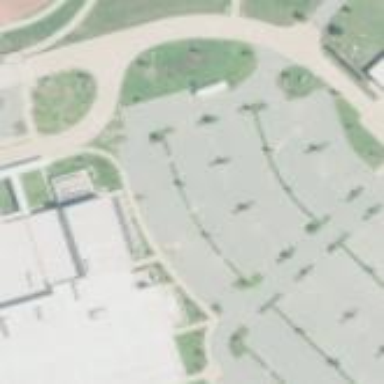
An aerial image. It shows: Parking area.